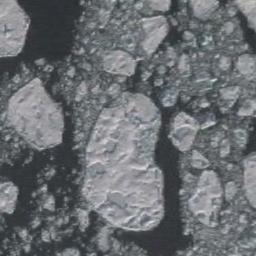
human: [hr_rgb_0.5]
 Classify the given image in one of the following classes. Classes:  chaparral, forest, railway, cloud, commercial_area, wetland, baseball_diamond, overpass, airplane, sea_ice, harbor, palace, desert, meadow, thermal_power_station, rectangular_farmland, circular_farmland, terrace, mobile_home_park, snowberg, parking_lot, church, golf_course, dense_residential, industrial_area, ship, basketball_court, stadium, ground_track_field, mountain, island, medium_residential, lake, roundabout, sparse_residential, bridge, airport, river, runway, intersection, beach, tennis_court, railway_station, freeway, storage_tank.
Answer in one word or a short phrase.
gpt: sea_ice